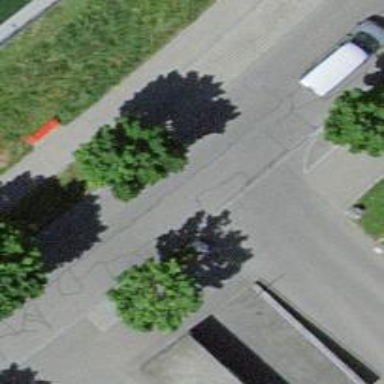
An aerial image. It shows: Residential road with asphalt surface and separate sidewalk.